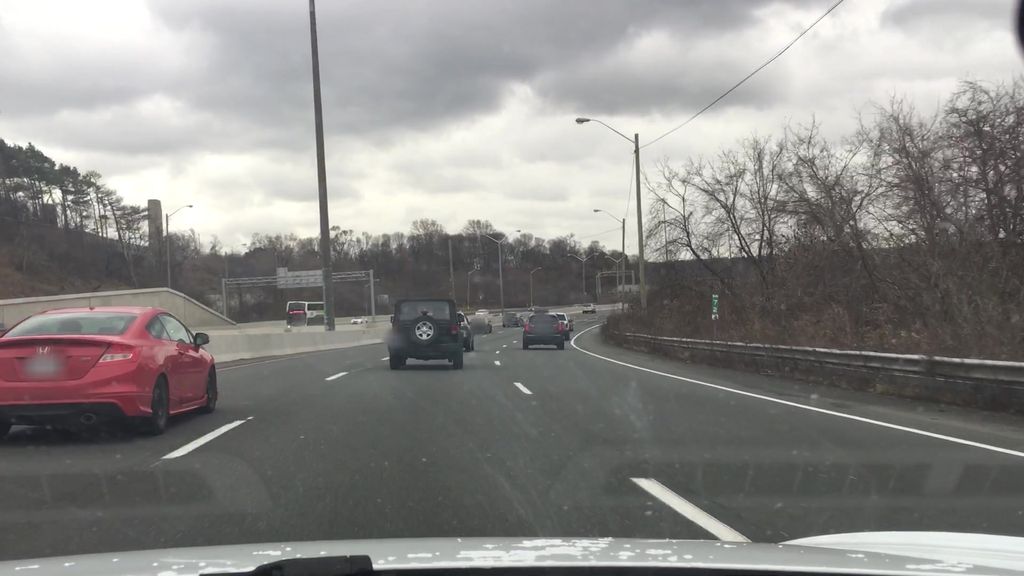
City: hamilton